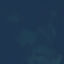
Land use / land cover: SeaLake